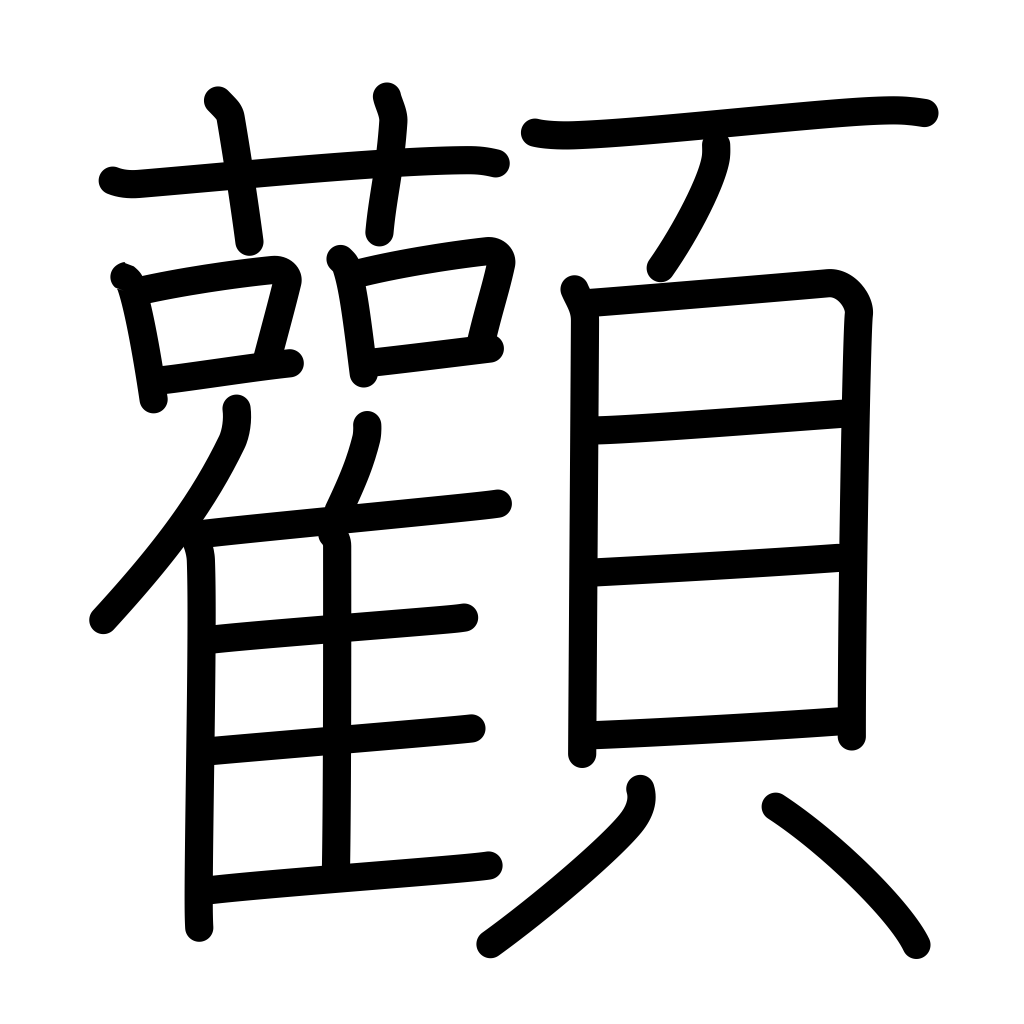
Meaning: cheekbone